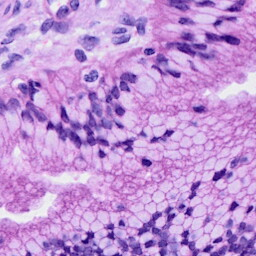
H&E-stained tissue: Cervix